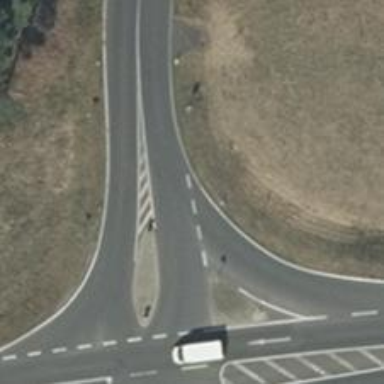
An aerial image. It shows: Trunk link road with asphalt surface.